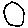
Label: circle